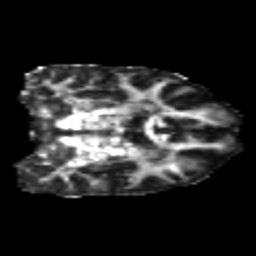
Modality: FA
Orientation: coronal
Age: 20
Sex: female
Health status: healthy
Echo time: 0.074 s